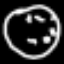
Label: clock